Question: I get the following error message when I try to INSERT some data:
> SQLSTATE[23000]: Integrity constraint violation: 1452 Cannot add or
update a child row: a foreign key constraint fails
('database/UserDetails', CONSTRAINT 'UserDetails_ibfk_6' FOREIGN
KEY ('HearAboutID') REFERENCES 'UserDetails' ('HearAboutID') ON DELETE
CASCADE ON UPDATE CASCADE)
The FK relationship looks like this:

The data I'm trying to enter into 'UserDetails.HearAboutID' is present in 'UserHearAbout.UserHearAboutID'... so why won't it go? :(
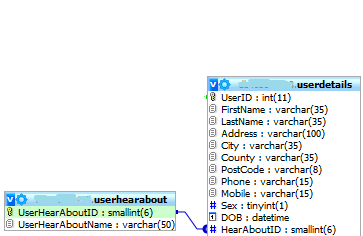
Answer: From the error you posted
> FOREIGN KEY (HearAboutID) REFERENCES UserDetails (HearAboutID) ON DELETE CASCADE ON UPDATE CASCADE)
(you actually created a constraint that refers to the same table and same column),
I guess that your FK constraint definition is wrong (it should be
'''
FOREIGN KEY (HearAboutID) REFERENCES UserHearAbout (UserHearAboutID)
ON DELETE CASCADE ON UPDATE CASCADE)
'''